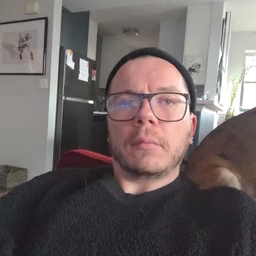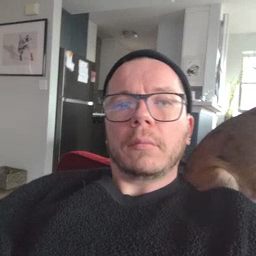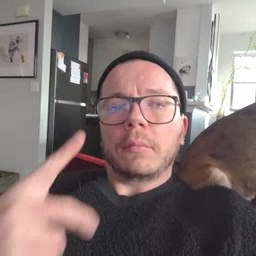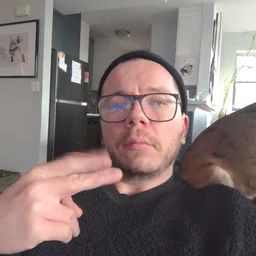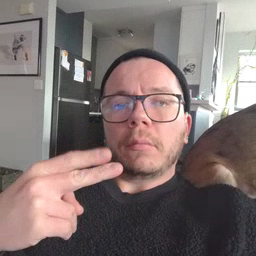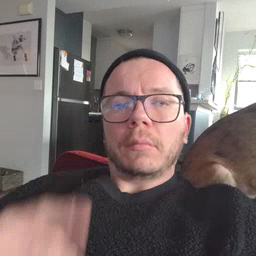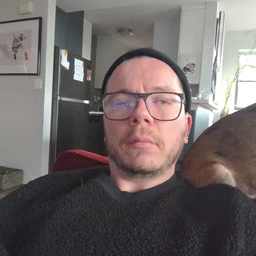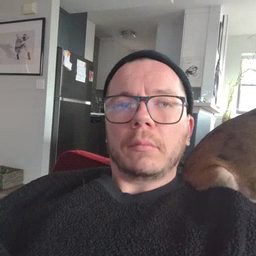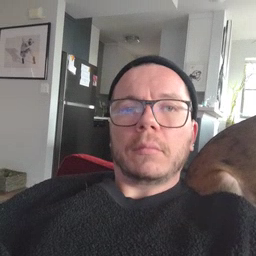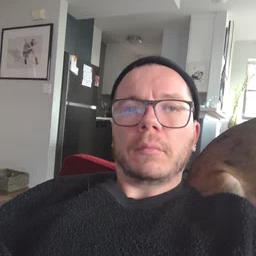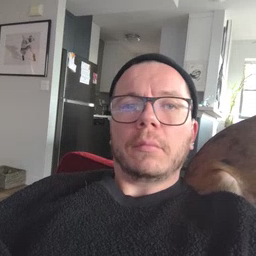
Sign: scissors